Field crop: maize
Growth stage: 1
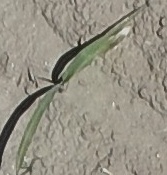
Species: sorghum